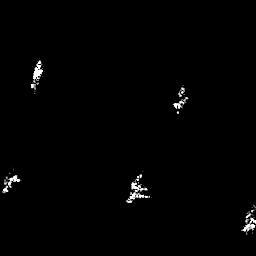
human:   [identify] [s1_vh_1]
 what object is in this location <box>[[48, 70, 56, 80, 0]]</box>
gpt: <ref>1 small ship at the bottom</ref>